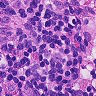
Metastatic tissue present: no